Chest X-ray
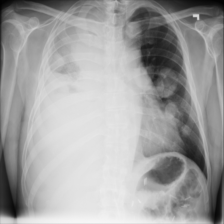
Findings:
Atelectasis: negative
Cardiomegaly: negative
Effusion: negative
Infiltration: negative
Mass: positive
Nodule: negative
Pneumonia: negative
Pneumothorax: negative
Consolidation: negative
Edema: negative
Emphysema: negative
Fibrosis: negative
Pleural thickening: negative
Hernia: negative